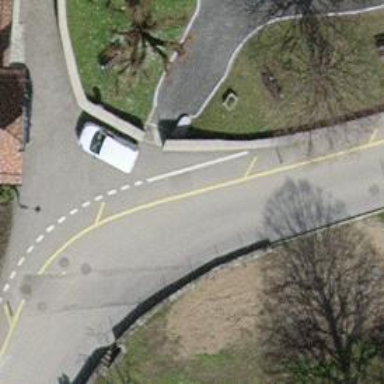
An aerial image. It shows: Bench for seating.